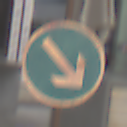
Verkehrszeichen: VorgeschriebeneVorbeifahrtRechts
Umgebung: Outdoor, Urban
Tageszeit: Midday
Wetter: Overcast
Licht: Natural
Jahreszeit: NotSpecified
Kontrast: LowContrast